Question: I have previously only had simple scenarios where I have branched from trunk, made some changes and then merged the changes into trunk. But this time it has gotten somewhat more complicated as the branch has had to merge in new stuff from trunk along the way, and now I do not know from which revision I am supposed to start the merge from branch to trunk. See picture below.

The picture is supposed to depict a scenerio where 'mybranch' is created in revision 10. A lot of changes are made, and then in revision 25 I merged some new features from the trunk into 'mybranch' in order to create some new stuff. Ditto in revision 30. Further changes were made and I then tried to merge, but got a lot of conflicts, and for some reason I thought it might be easier to merge the new stuff from 'trunk' into 'mybranch' before trying to merge the changes in 'mybranch' back into 'trunk' again. But this is where I am lost -
If I had not included any changes from the trunk it would have been easy:
'''
svn merge -r11:HEAD http://repos.com/mybranch .
'''
But now (in revision 35), mybranch basically has every new change in /trunk in addition to all the other changes. What should I do to merge the two into /trunk?
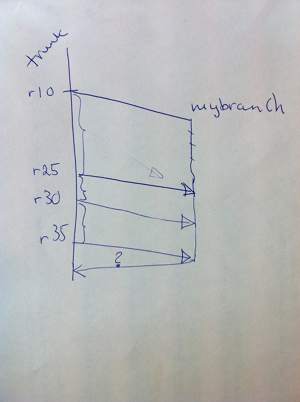
Answer: You should check out a clean, fresh trunk and merge with --integrate
'''
merge --reintegrate <branch url>
'''
For a lot more detail and discussion see the subversion book on line: <URL>
It's pretty safe to try this since nothing happens to your repository until you do a commit, giving you a chance to backout if you don't like how the merge goes.
EDIT: I should have stated more explicitly that in this case you merge from the HEAD of your branch to the HEAD of your trunk.